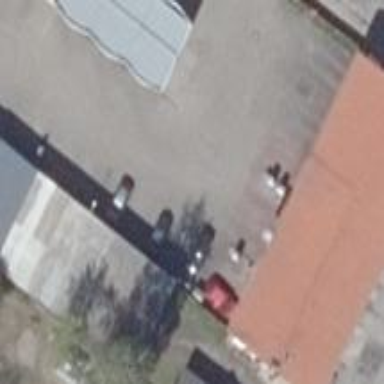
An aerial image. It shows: Fire station building.